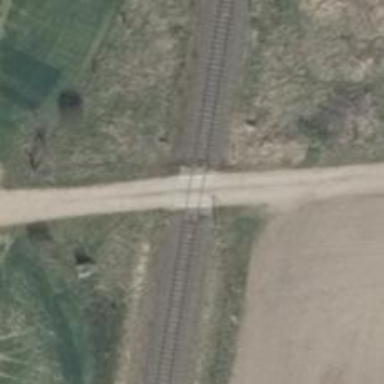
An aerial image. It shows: Uncontrolled level crossing for railway.